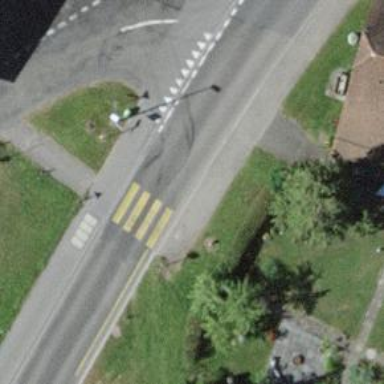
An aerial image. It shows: Uncontrolled zebra crossing with notable zebra markings.